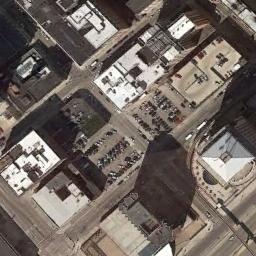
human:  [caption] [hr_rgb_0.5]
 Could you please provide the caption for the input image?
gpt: In a business district there are many tall buildings of different shapes and several roads with many cars  There are many cars in the open space beside the road .

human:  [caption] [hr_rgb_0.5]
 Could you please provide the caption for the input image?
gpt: A commercial area has some buildings and parking lots while some roads go through the commercial area .

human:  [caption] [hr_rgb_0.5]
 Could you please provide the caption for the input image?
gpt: The commercial area is near a parking lot .

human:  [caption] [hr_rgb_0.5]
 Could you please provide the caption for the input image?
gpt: There are two parking lots with some white buildings around on a commercial area .

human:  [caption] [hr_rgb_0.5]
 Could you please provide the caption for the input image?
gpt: The buildings are very dense, There are many houses .